Question: Here I am looking for how to display 3D charts in webview. Currently I am using aChartEngine library i.e. 2D chart library but now for upgradation, I want to use 3D charts .. So I am looking for some 3rd party libraries for showing 3D charts...(either paid or free).. Can anyone pls help me on this..Please provide me the list of 3D charts 3rd party libraries
The chart that I am looking for should look like:

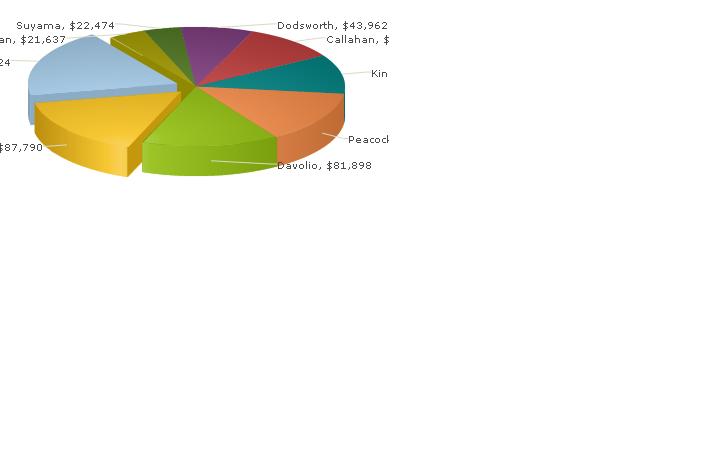
Answer: I have done lot of research in collecting several types of charts in android...
these are some of them.....
## Java related charts
1. J4L charts
2. artful bits charts
3. steema charts
4. afreecharts
5. android plot
6. achart engine charts
Using Javascript charts are build .
Below i have mentioned them
1. mcharts
2. opengl
3. fusion charts ... like this you can have many more building charts using javascript